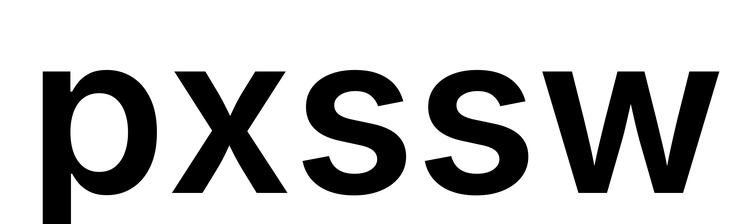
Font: Inter_SemiBold